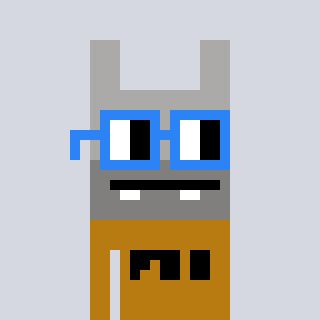
a pixel art character with square blue glasses, a rabbit-shaped head and a gold-colored body on a cool background